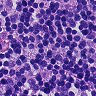
Metastatic tissue present: no